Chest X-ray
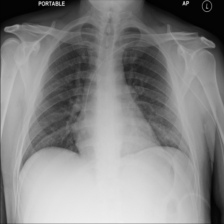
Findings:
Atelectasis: negative
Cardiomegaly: negative
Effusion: negative
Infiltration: negative
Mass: negative
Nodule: negative
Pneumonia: negative
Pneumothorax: negative
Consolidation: negative
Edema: negative
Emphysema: negative
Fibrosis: negative
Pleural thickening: negative
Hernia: negative